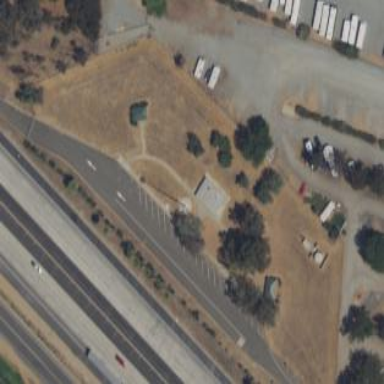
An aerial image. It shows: Rest area along the road with picnic tables.